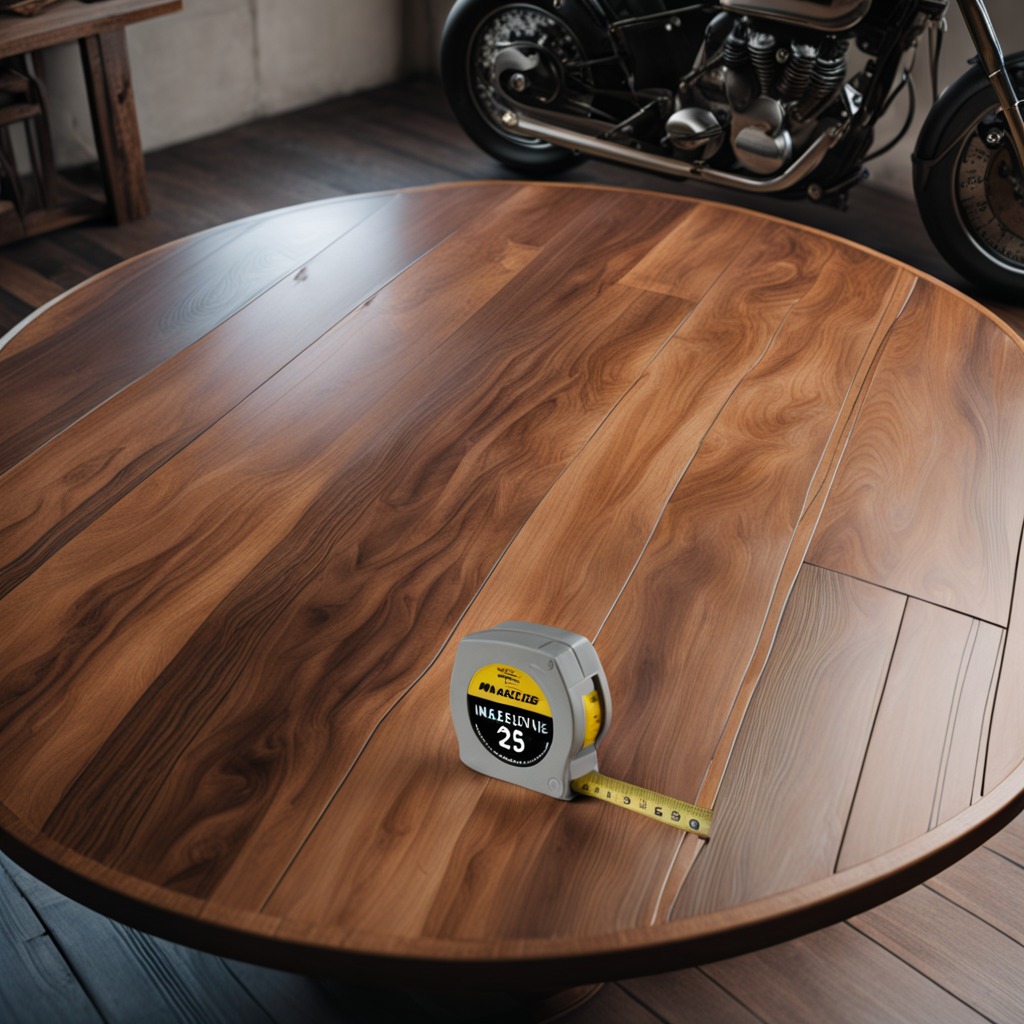
A measuring tape lies on an oil-spilled wooden table in a vintage motorcycle garage.